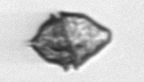
Label: Kryptoperidinium_triquetrum